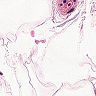
Metastatic tissue present: no